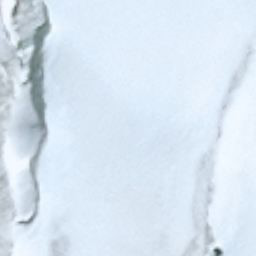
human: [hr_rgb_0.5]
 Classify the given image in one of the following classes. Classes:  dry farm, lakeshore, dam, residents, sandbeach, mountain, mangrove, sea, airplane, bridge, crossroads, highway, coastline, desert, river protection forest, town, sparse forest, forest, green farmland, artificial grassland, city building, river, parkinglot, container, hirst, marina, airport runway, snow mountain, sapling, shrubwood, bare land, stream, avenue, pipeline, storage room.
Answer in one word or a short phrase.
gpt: snow mountain